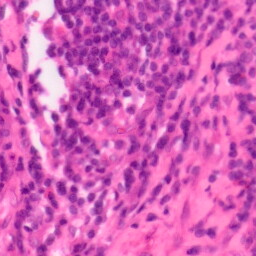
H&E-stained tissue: Colon